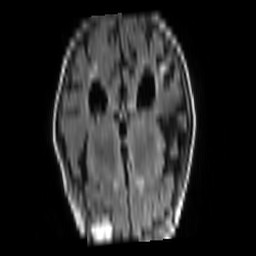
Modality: FLAIR
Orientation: axial
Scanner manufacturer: philips
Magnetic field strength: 1.5 T
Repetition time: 11 s
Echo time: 0.14 s